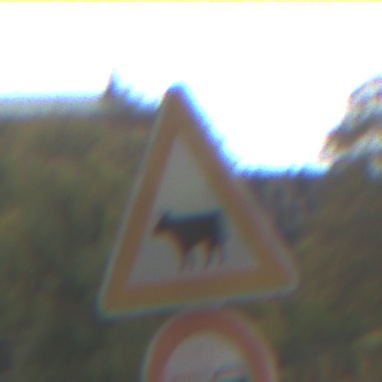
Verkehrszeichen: ViehtriebRechts
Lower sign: Ueberholverbot
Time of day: MorningAfternoon
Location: Outdoor (Nature)
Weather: Overcast
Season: Autumn
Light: Natural